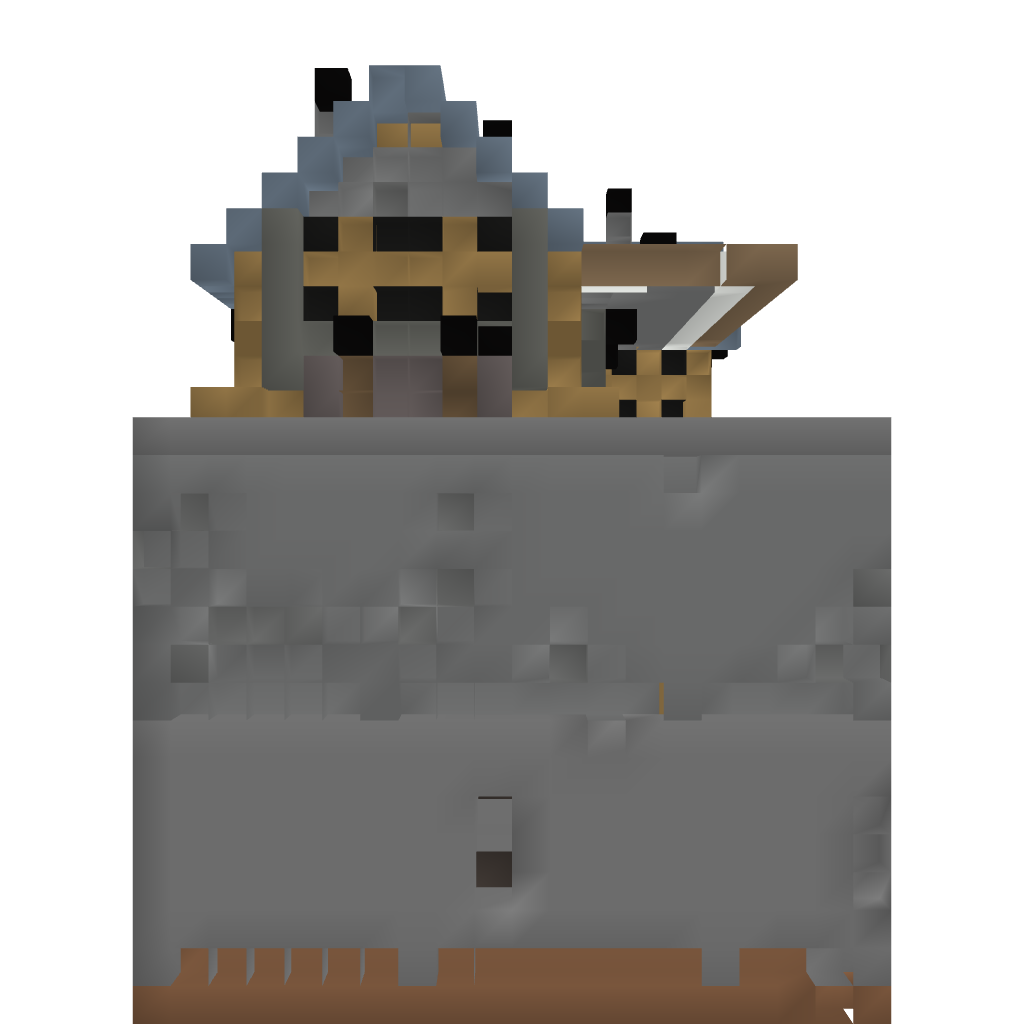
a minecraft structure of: Nice village train station